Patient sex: M
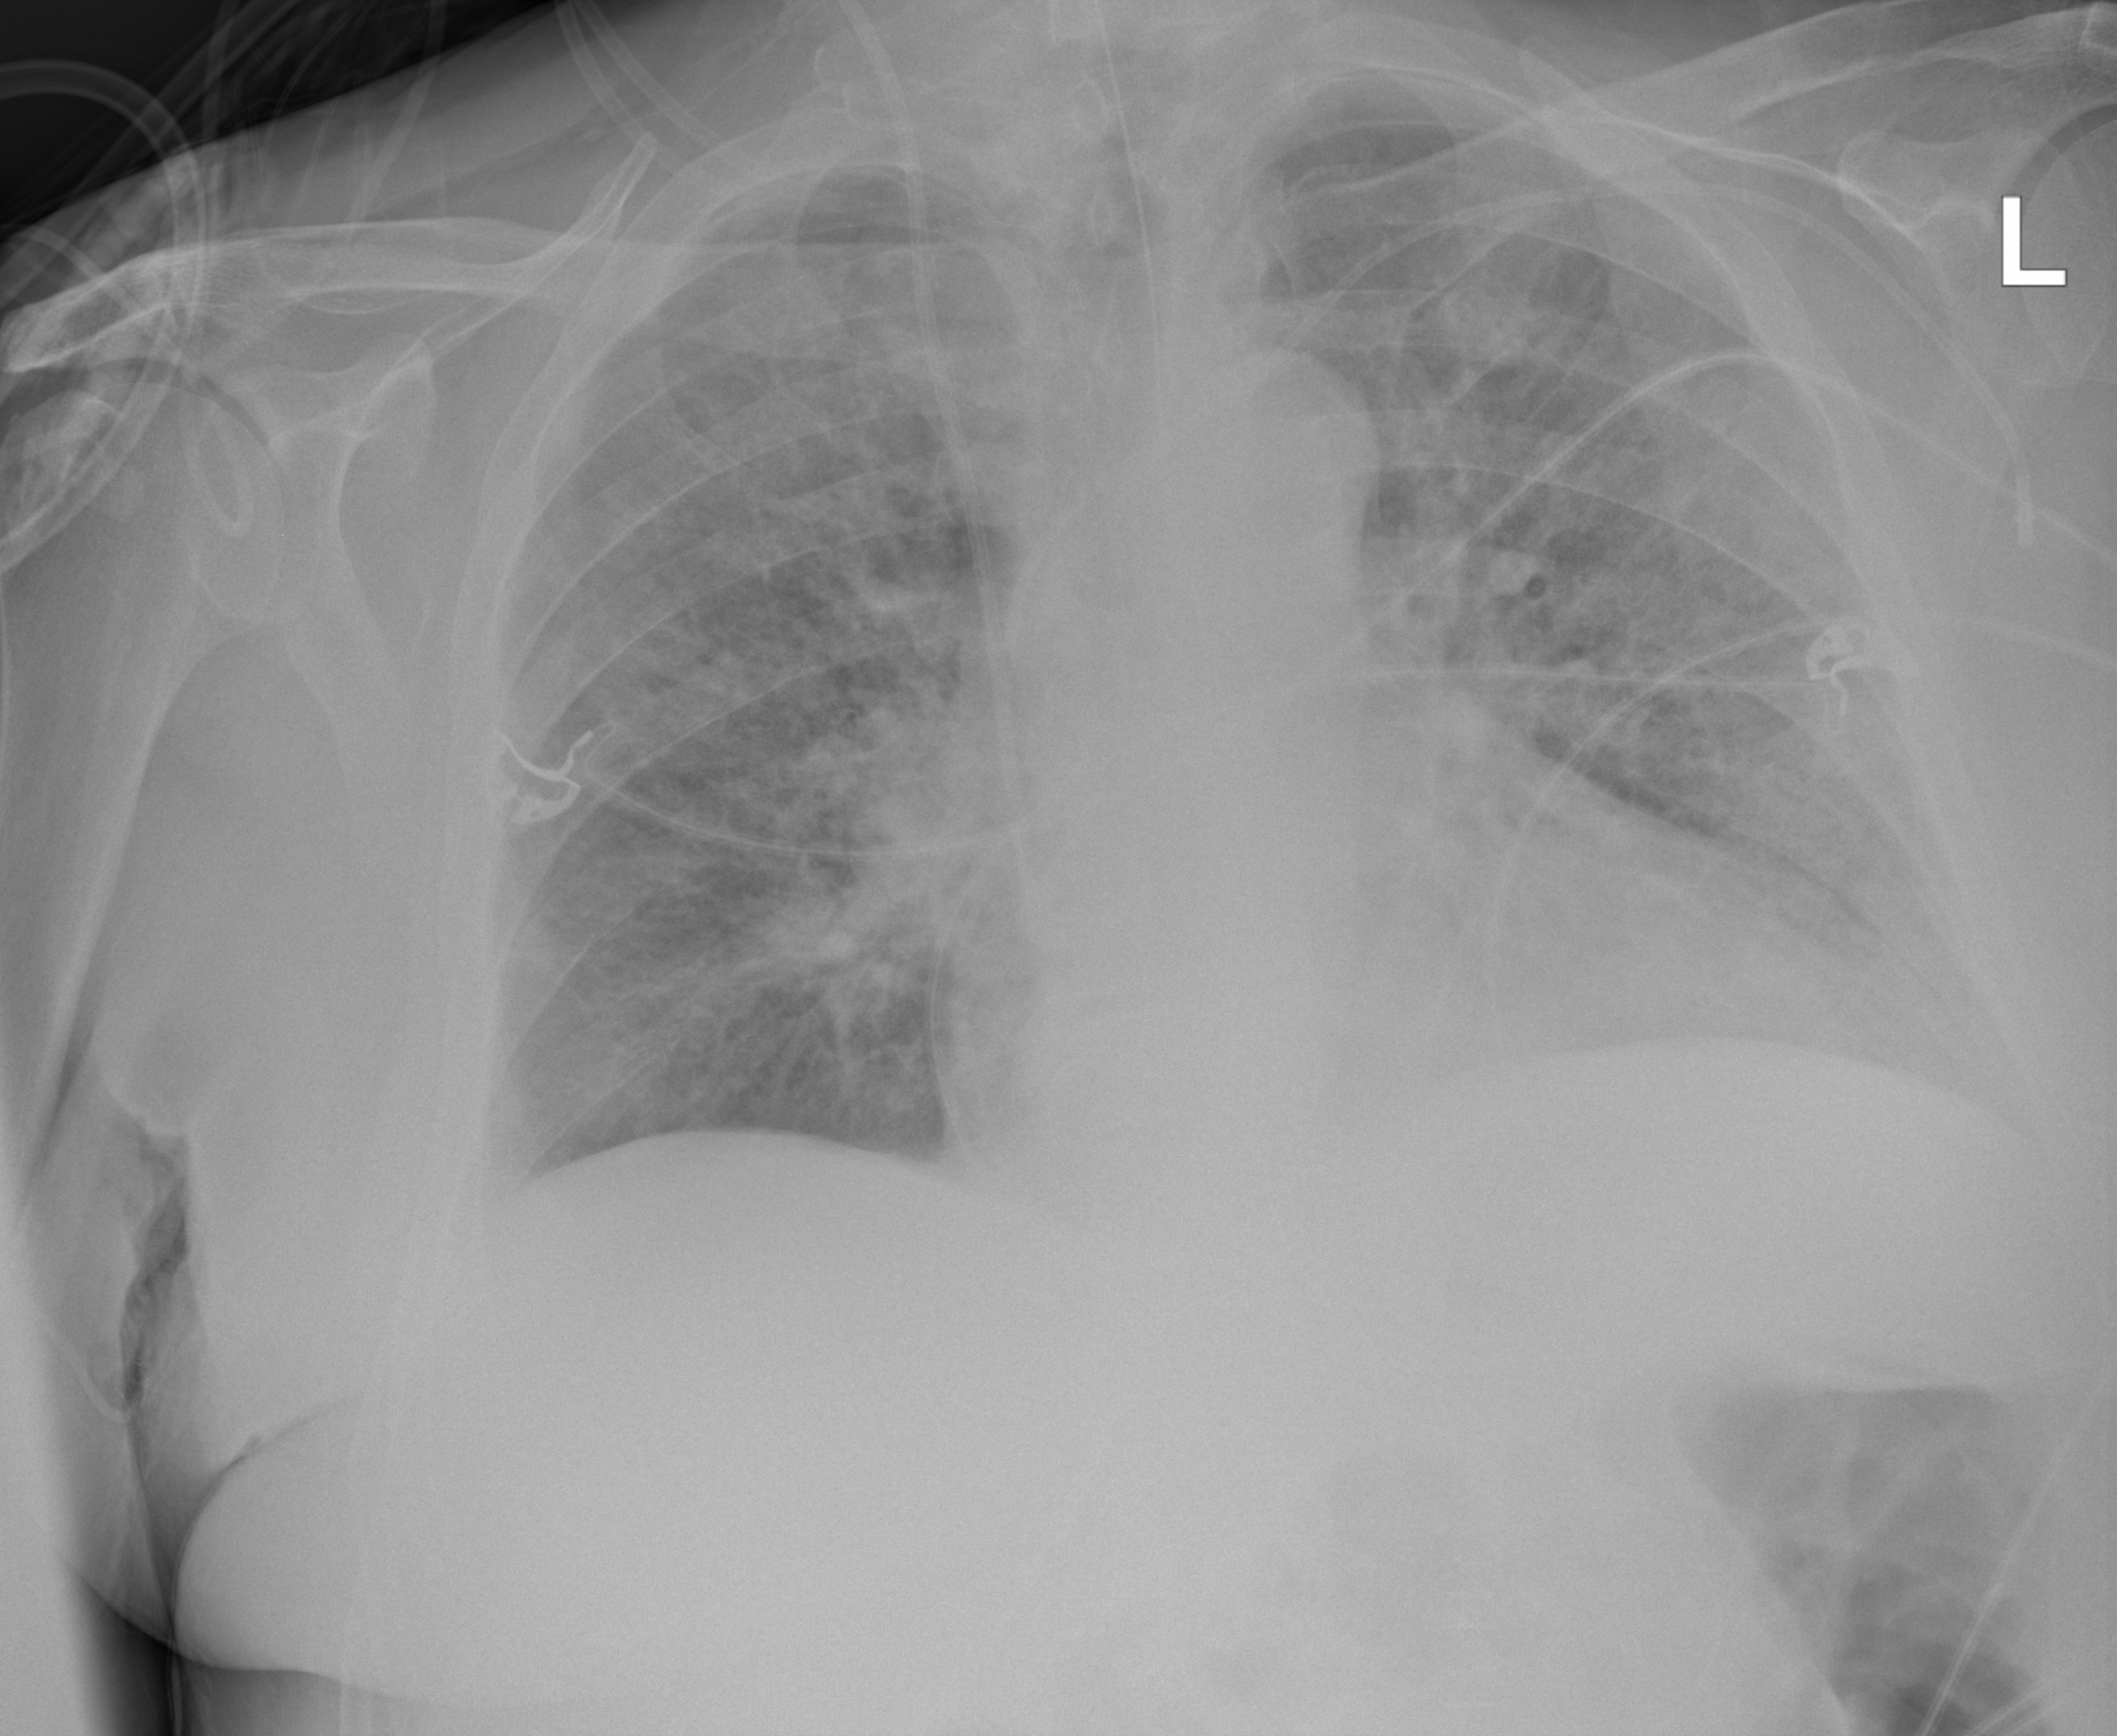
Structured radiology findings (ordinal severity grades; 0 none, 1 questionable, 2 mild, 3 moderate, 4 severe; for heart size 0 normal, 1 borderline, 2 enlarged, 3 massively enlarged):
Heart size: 0
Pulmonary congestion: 2
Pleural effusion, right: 2
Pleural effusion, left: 2
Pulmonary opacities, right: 3
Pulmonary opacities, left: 3
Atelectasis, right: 2
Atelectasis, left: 2